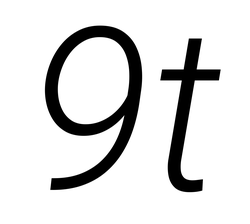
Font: Roboto-Italic_Light_Italic